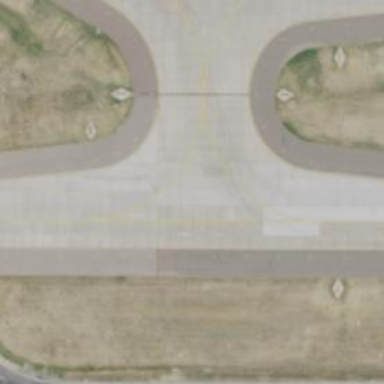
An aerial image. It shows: View of taxiway at the airport.